Field crop: maize
Growth stage: 2
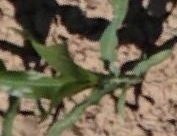
Species: maize